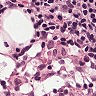
Metastatic tissue present: no